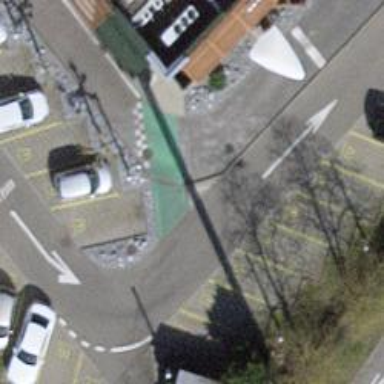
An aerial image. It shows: Unmarked road crossing.